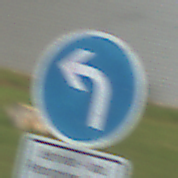
Verkehrszeichen: VorgeschriebeneFahrtrichtungLinks
Zusatzzeichen unten: BesondereFahrzeugeUndTransportgueter9
Umgebung: Outdoor, Suburban
Tageszeit: MorningAfternoon
Wetter: PartlyCloudy
Licht: Natural
Jahreszeit: NotSpecified
Kontrast: HighContrast